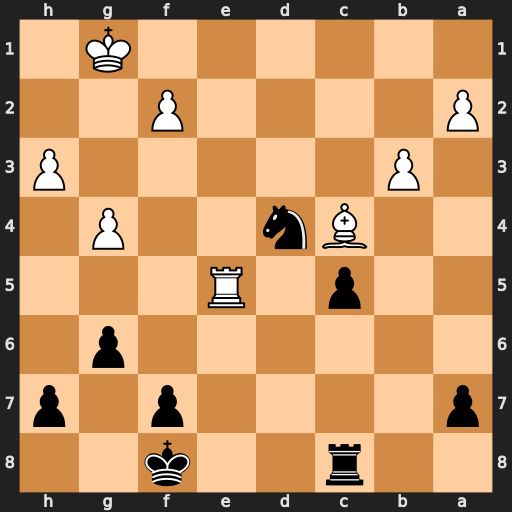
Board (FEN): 2r2k2/p4p1p/6p1/2p1R3/2Bn2P1/1P5P/P4P2/6K1
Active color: b
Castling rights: -
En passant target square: -
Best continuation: Nf3+ Kf1 Nxe5